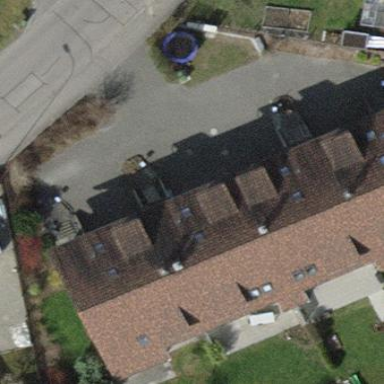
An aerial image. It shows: Terrace building with gabled roof.